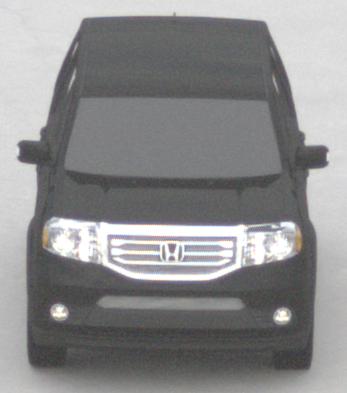
Make: Honda
Model: Pilot
Detailed model: Gen. 2 Facelift
Model produced from: 2012
Model produced until: 2015
Doors: 5
Color: black
Road condition: dry road
Daytime: midday
Contrast: low contrast